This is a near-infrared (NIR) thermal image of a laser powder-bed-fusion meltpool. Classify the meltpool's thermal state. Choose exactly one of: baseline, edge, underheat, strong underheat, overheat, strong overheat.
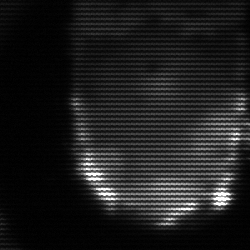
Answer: baseline